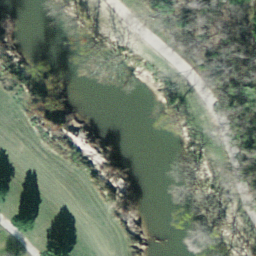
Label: river